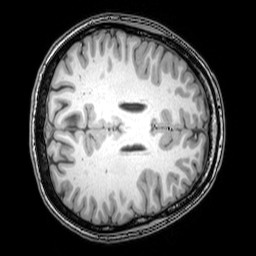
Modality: T1w
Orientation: axial
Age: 21
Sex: female
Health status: healthy
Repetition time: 0.081 s
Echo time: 0.037 s